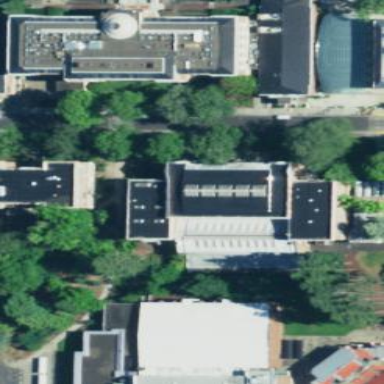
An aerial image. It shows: University building.